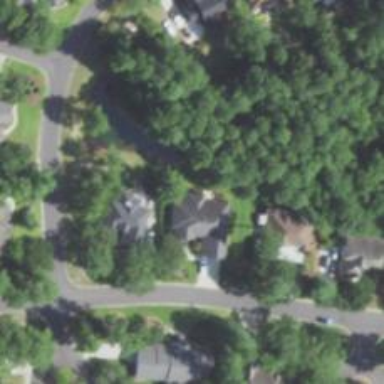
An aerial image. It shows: Neighborhood.